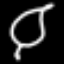
Label: leaf